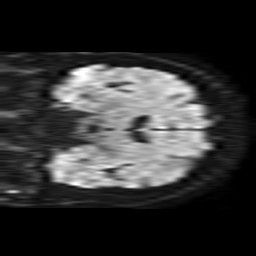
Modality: TRACE
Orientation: coronal
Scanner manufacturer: philips
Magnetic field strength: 1.5 T
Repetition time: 3.917 s
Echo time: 0.07078 s